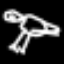
Label: frog